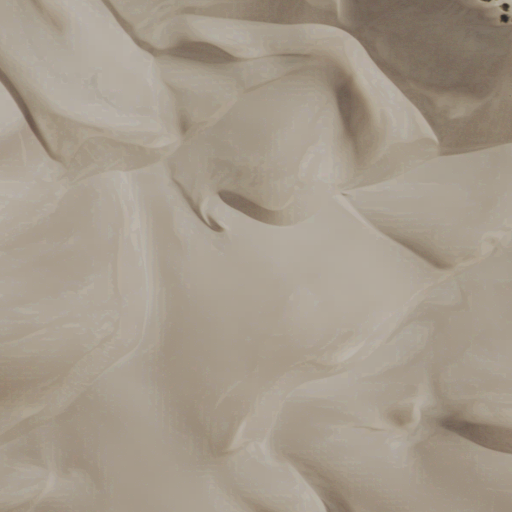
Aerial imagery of mountain in Nevada named Big Dune containing shrub and barren land